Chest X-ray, PA view. Patient: 51 years old, sex F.
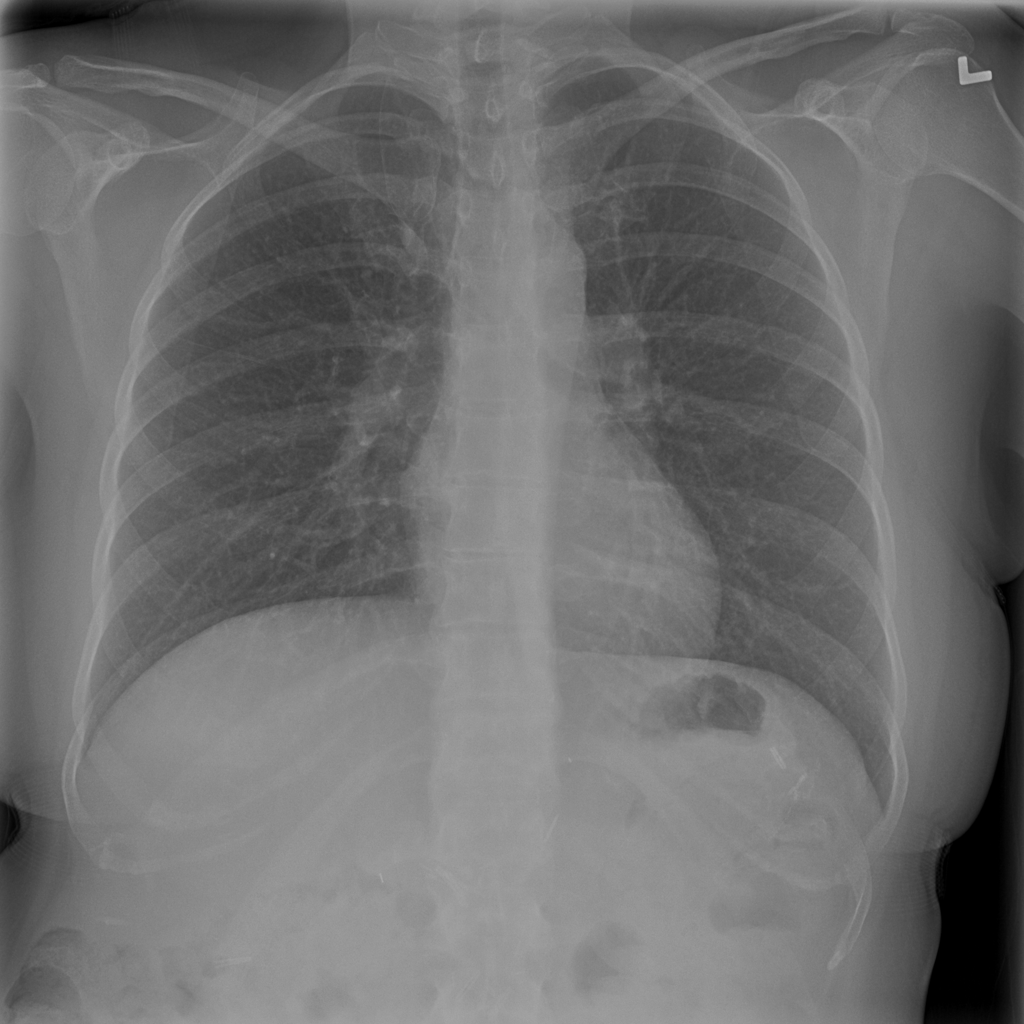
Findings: No Finding